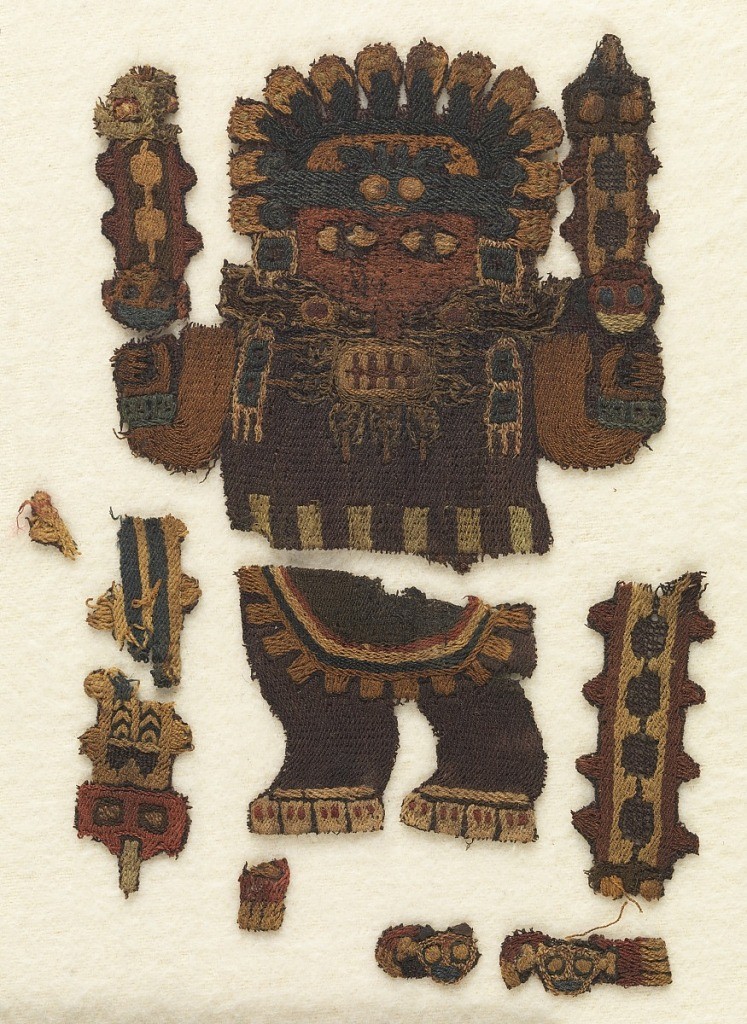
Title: Fragment
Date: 200 BC–200 AD
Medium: wool Technique: embroidered in stem stitch on plain weave foundation
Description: Fragments of a standing human figure wearing a mask, headdress and holding serpent staffs. Completely embroidered in strong colors.